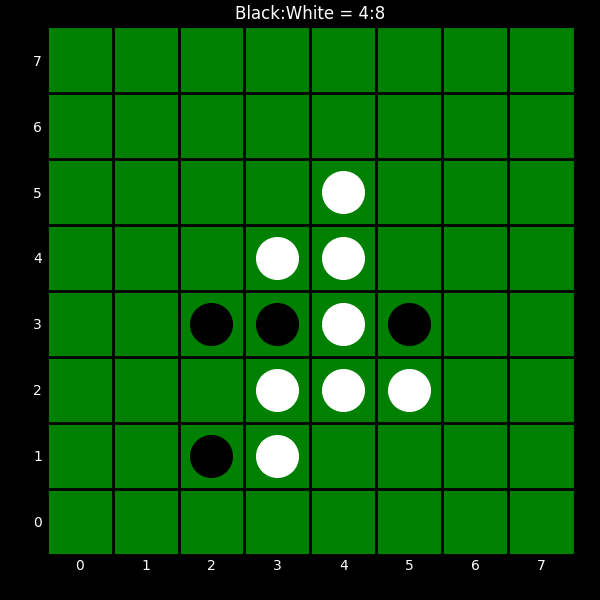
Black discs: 4
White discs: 8